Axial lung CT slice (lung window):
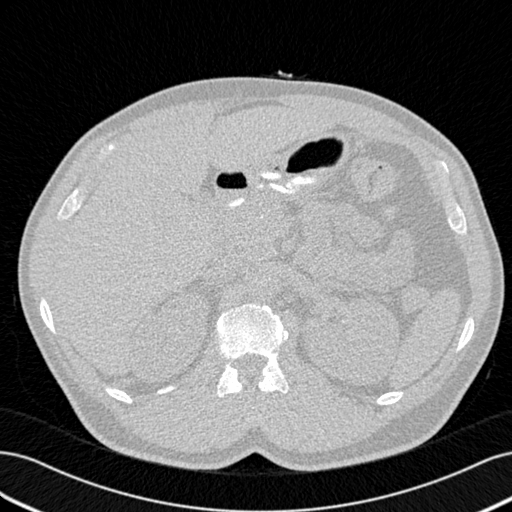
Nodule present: no